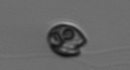
Label: flagellate_morphotype1